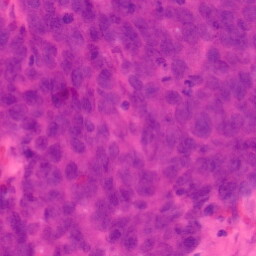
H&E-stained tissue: Colon